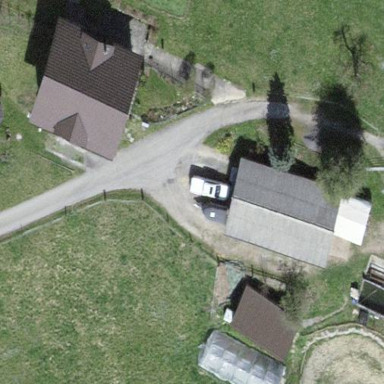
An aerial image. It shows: Farmyard area.